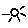
Label: sun